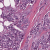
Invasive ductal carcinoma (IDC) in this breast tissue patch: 1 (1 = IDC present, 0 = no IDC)